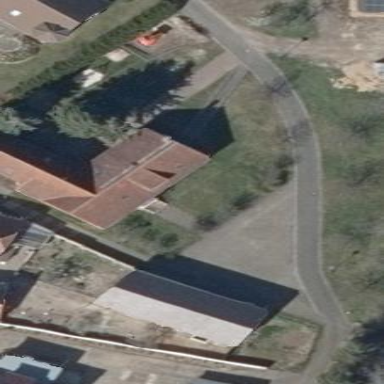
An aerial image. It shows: Community centre building.